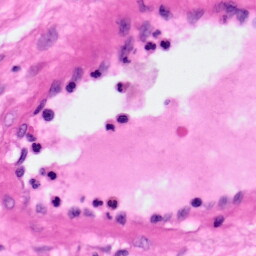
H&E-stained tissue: Pancreatic